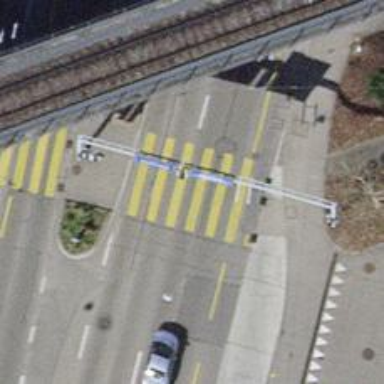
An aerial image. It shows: Road crossing with traffic signals.